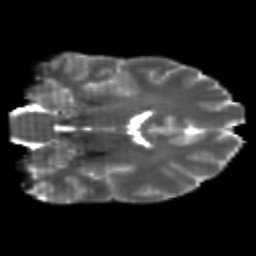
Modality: T2w
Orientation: coronal
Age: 20
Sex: male
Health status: healthy
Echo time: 0.074 s